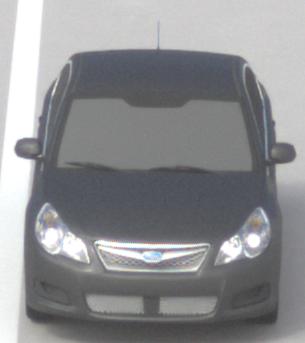
Make: Subaru
Model: Legacy 2.0R
Detailed model: Legacy (IV) Limousine
Model produced from: 2007/09
Model produced until: 2008/10
Doors: 4
Color: gray
Road condition: dry road
Daytime: midday
Contrast: medium contrast